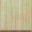
Piece: xx